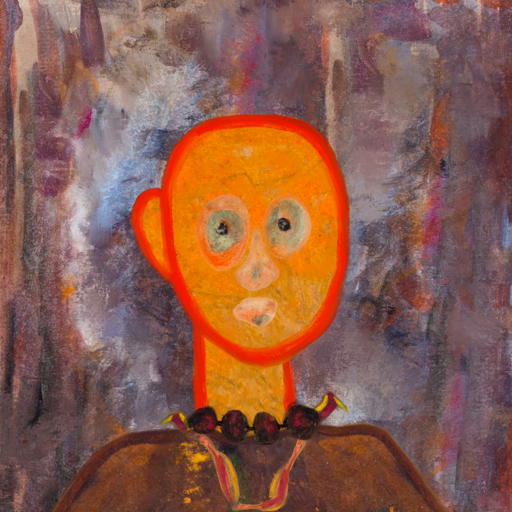
Background: Hypocrite, Head And Neck Front: Sisters, Face Front: Childish, Bust: Comrade, Hair Front: Blank, Head Accessory: Blank, Second Necklace: Gypsy_Mother_1, Necklace: Mosgoul, Baby: Blank